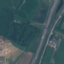
Label: Highway